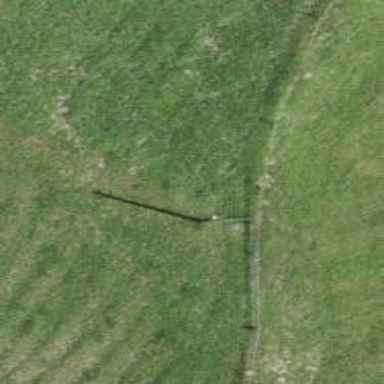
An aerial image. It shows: Kissing gate.